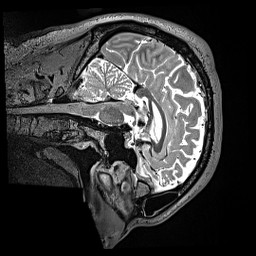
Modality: T2w
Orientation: sagittal
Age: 51
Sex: male
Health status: ill
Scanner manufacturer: siemens
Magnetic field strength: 3 T
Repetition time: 3.2 s
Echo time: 0.564 s